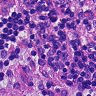
Metastatic tissue present: no